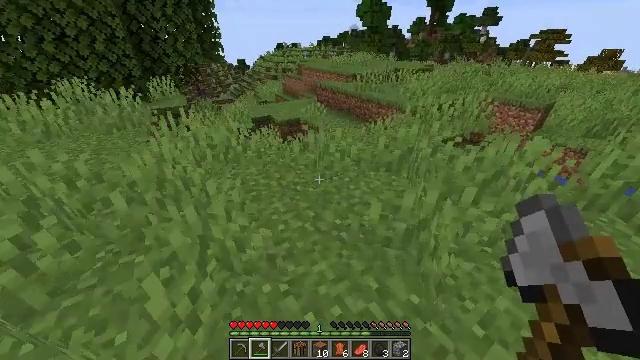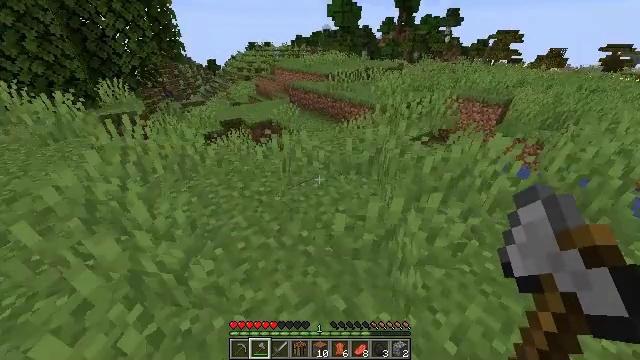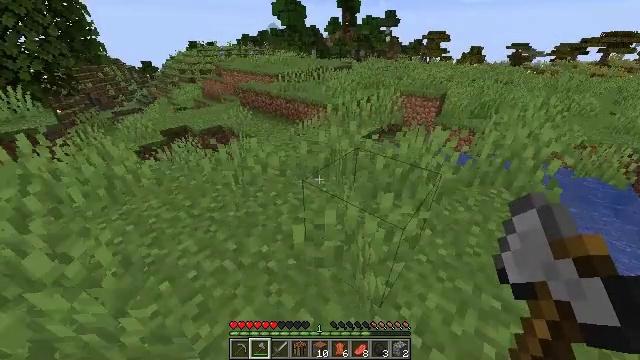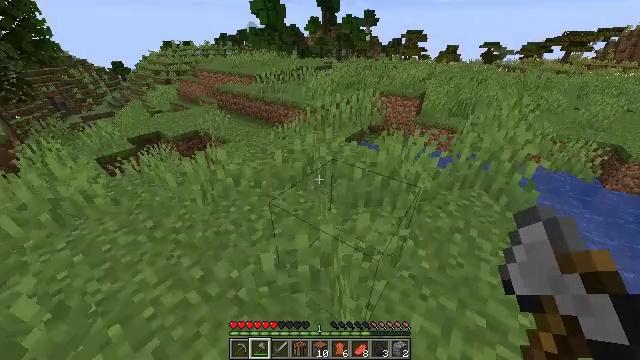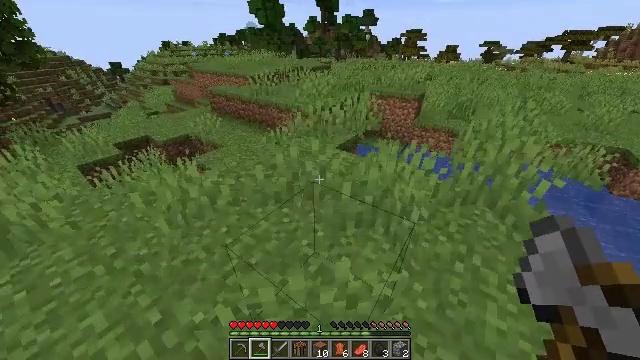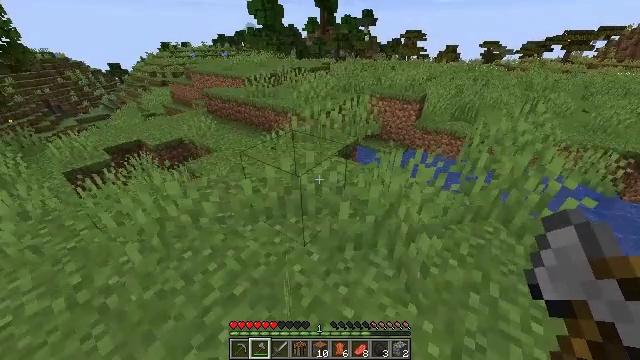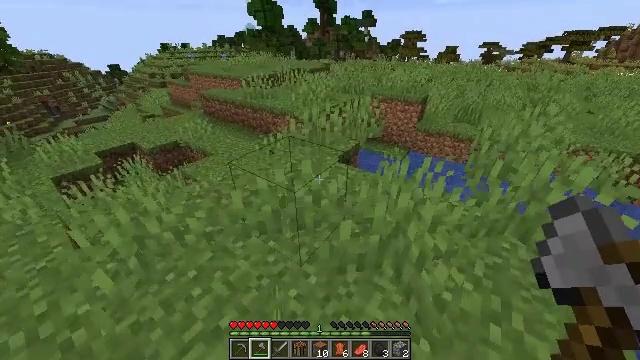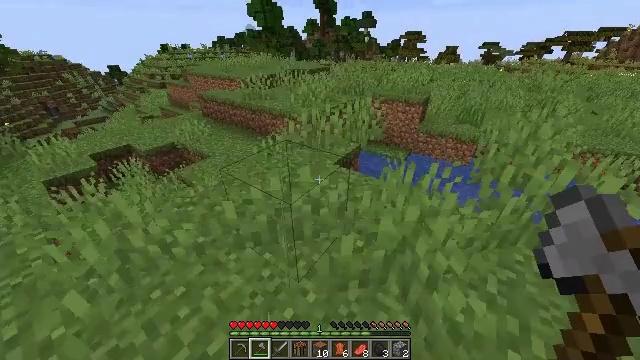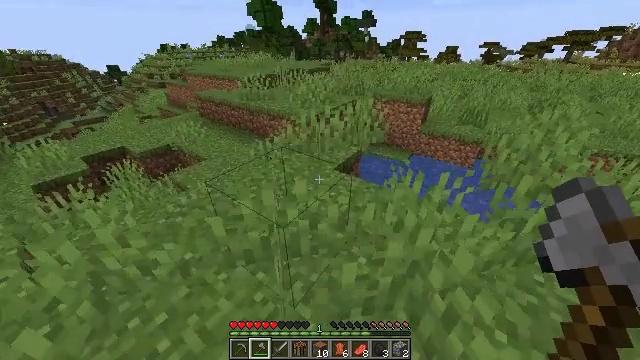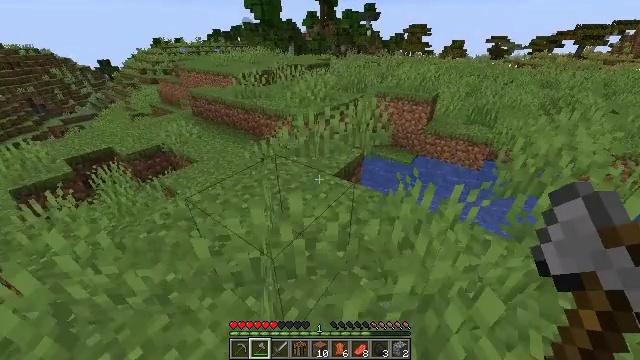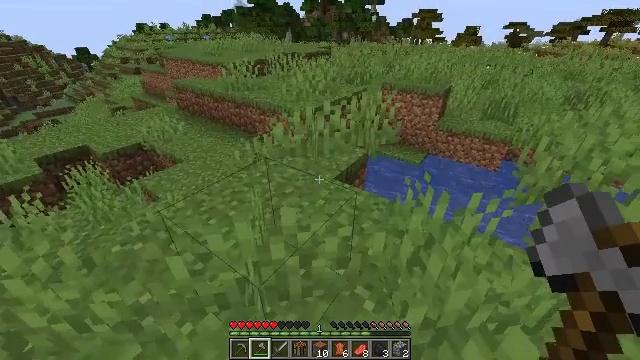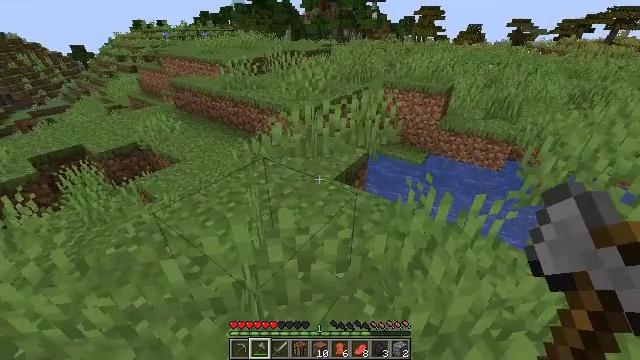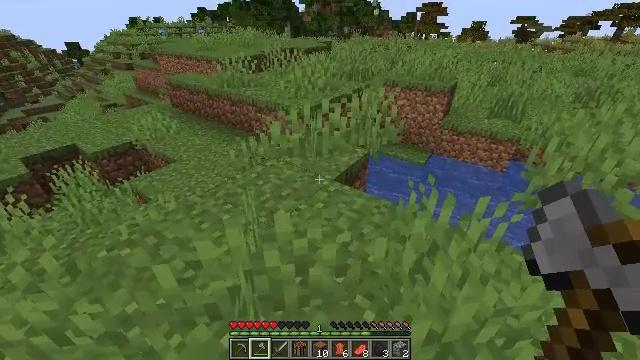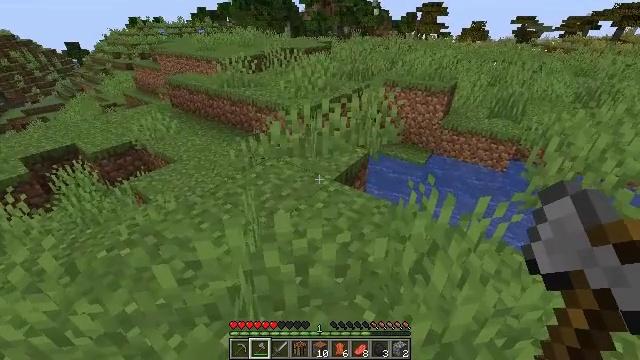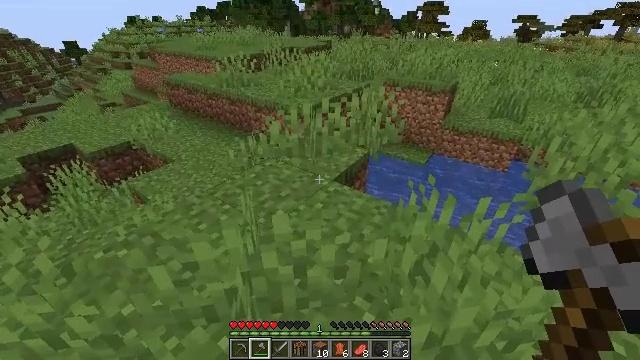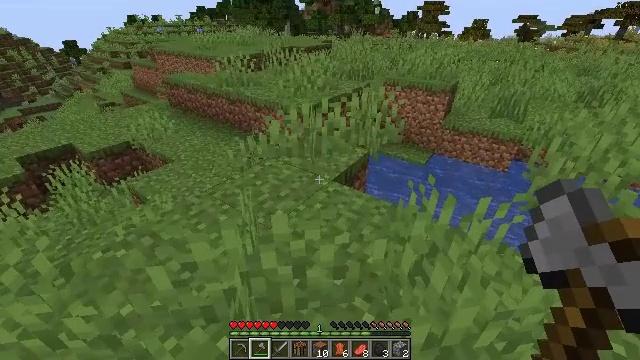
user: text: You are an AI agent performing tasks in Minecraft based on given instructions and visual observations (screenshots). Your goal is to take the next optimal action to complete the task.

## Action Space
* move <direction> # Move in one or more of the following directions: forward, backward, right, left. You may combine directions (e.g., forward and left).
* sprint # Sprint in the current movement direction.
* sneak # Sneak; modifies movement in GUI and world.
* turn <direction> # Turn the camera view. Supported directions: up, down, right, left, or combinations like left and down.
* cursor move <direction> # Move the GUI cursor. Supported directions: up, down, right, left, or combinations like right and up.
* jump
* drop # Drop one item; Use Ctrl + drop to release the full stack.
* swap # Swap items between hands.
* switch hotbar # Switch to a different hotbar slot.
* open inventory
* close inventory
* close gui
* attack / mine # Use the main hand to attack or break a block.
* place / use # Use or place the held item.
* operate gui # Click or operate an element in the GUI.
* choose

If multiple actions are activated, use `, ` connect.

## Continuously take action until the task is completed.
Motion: motion action
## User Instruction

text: Hunt animals.
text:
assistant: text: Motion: move forward and move right, turn right
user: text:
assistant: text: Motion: move forward and move right, turn right
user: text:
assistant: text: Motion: move forward and move right, turn right
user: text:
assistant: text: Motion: move forward
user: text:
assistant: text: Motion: move forward
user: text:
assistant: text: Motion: move forward
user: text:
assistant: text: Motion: move forward
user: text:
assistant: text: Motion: no_op
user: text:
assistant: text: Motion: no_op
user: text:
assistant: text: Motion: no_op
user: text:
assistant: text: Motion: no_op
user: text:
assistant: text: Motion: no_op
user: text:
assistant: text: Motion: no_op
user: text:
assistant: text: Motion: no_op
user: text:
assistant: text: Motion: no_op
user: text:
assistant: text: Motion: no_op
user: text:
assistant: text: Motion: no_op
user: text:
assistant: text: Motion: no_op
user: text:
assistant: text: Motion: no_op
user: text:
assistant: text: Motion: no_op
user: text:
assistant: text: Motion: no_op
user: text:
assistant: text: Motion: no_op
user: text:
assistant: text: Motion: no_op
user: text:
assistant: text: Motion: no_op
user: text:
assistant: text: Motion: no_op
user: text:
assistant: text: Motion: turn left and up
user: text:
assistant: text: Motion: turn left and up
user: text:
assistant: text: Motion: turn left and up
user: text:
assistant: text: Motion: turn left
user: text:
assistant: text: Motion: turn left